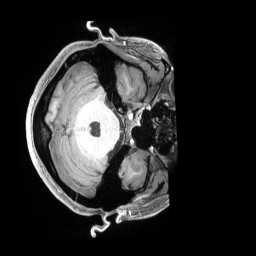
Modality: T1w
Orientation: axial
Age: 29
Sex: male
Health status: healthy
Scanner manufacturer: siemens
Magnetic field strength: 3 T
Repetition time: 2.4 s
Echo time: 0.00228 s